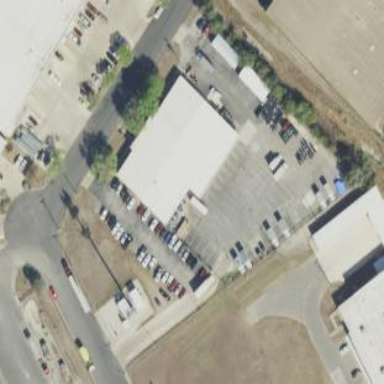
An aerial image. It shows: Warehouse.